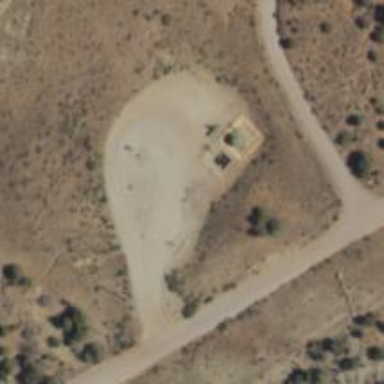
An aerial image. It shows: Storage tank with man-made structure.